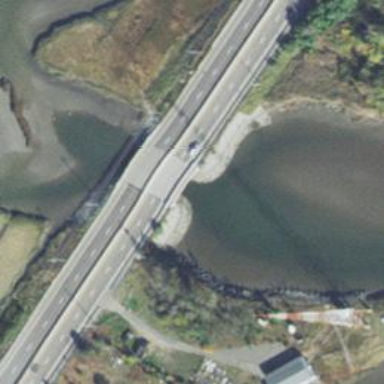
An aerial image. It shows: Primary highway with embankment.